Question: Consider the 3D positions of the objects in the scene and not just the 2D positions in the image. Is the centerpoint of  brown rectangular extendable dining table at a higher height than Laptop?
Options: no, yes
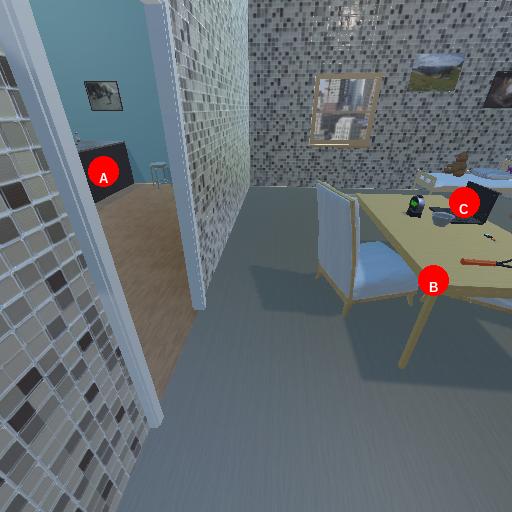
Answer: no